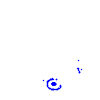
Particle: electron